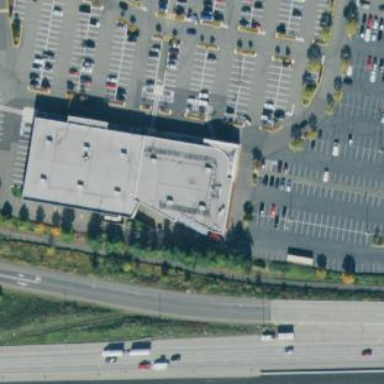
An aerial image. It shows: Commercial building.